Question: I have the following query:
'''
SELECT address.addressid,
employee.employeeid
FROM employee,
address
WHERE address.employeeid = employee.employeeid;
'''
Which produces the following output:

Now I want to limit the rows saying the employees who have more than two addresses will be only displayed by the query. How do I achieve that?
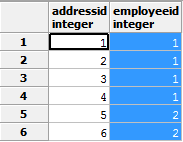
Answer: '''
select address.addressid,
employee.employeeid
from employee,
address
where address.employeeid = employee.employeeid
group by employee.employeeid
having count(address.employeeid) > 2
'''